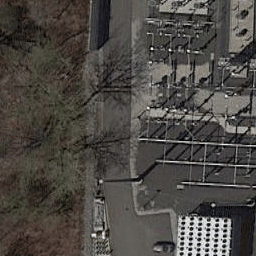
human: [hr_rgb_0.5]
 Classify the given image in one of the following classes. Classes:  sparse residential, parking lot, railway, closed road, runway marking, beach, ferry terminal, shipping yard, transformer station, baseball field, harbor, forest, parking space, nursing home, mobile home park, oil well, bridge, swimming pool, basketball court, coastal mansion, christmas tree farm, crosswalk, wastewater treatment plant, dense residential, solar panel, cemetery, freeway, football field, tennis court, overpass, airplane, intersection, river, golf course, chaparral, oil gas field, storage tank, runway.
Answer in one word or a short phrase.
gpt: transformer station